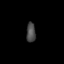
Tissue: prostate
Cell type: Fibroblasts
Senescence score: 0.7434
Nuclear area (px): 177
Mean DAPI intensity: 73.463